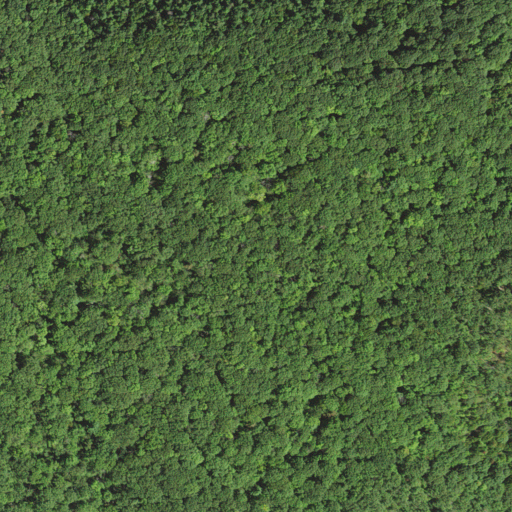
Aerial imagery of mountain in Virginia named Feedstone Mountain containing mixed forest and deciduous forest